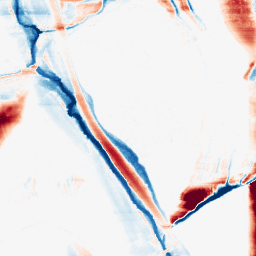
Category: morphological
Decomposition family: morphological_ellipse
Decomposition parameters: operation: average
width: 5
height: 50
Upsampling method: sinc_blackman
Upsampling parameters: scale: 2
kernel_size: 16
Upsampling scale: 2